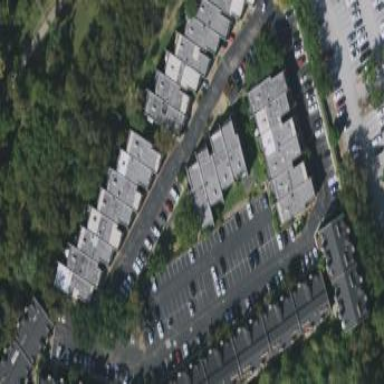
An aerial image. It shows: Residential area with apartments.